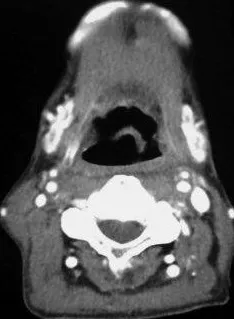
CT results after administration of steroids and antibiotics. These show the disappearance of space-occupying lesions initially suspected as tumor recurrence at the levels of the. Epiglottis.
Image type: radiology (ct)